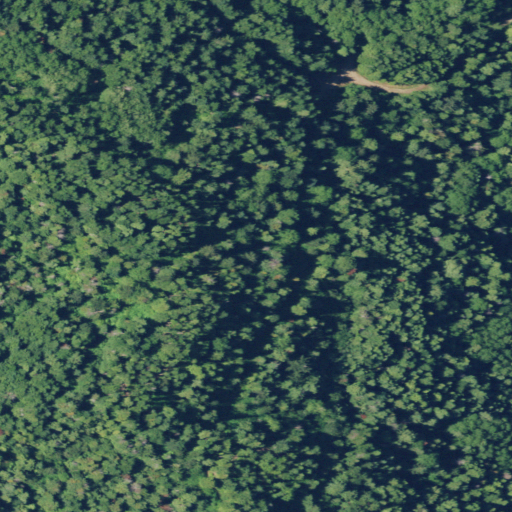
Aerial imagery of plain(s) in California named Hatzis Flat containing mixed forest, evergreen forest, deciduous forest, grassland, and open development